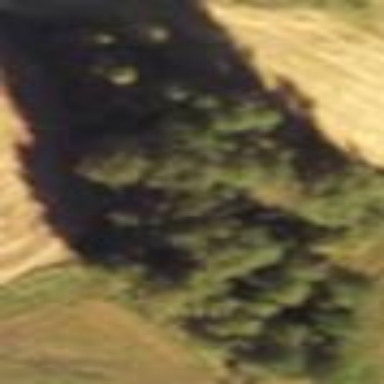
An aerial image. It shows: Forest area.